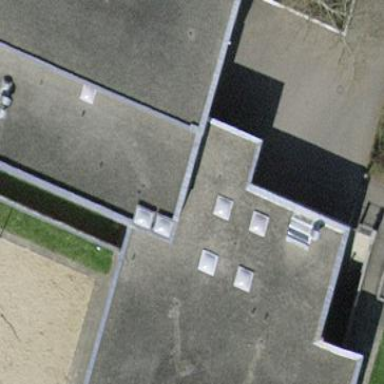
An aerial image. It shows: School building.